Question: I found this feature in an email webapp that lets a user drag a to adjust the space each frame uses.
What is it called and how to build that?

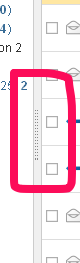
Answer: It's not that hard to program yourself with the help of a little jQuery, but there's a nice plugin for this also: <URL>
Or this one: <URL>
Or this one: <URL>
enough samples available I would think...